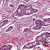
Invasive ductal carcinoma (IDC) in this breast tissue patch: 1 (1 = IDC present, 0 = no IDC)